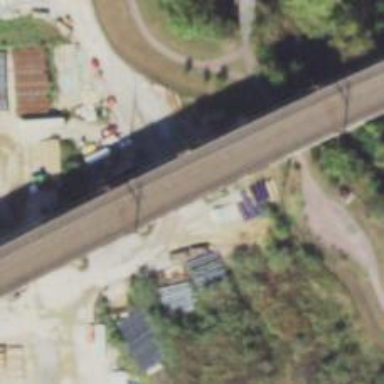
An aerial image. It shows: Bridge over electrified railway with contact lines.